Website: macys
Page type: delivery-shipping
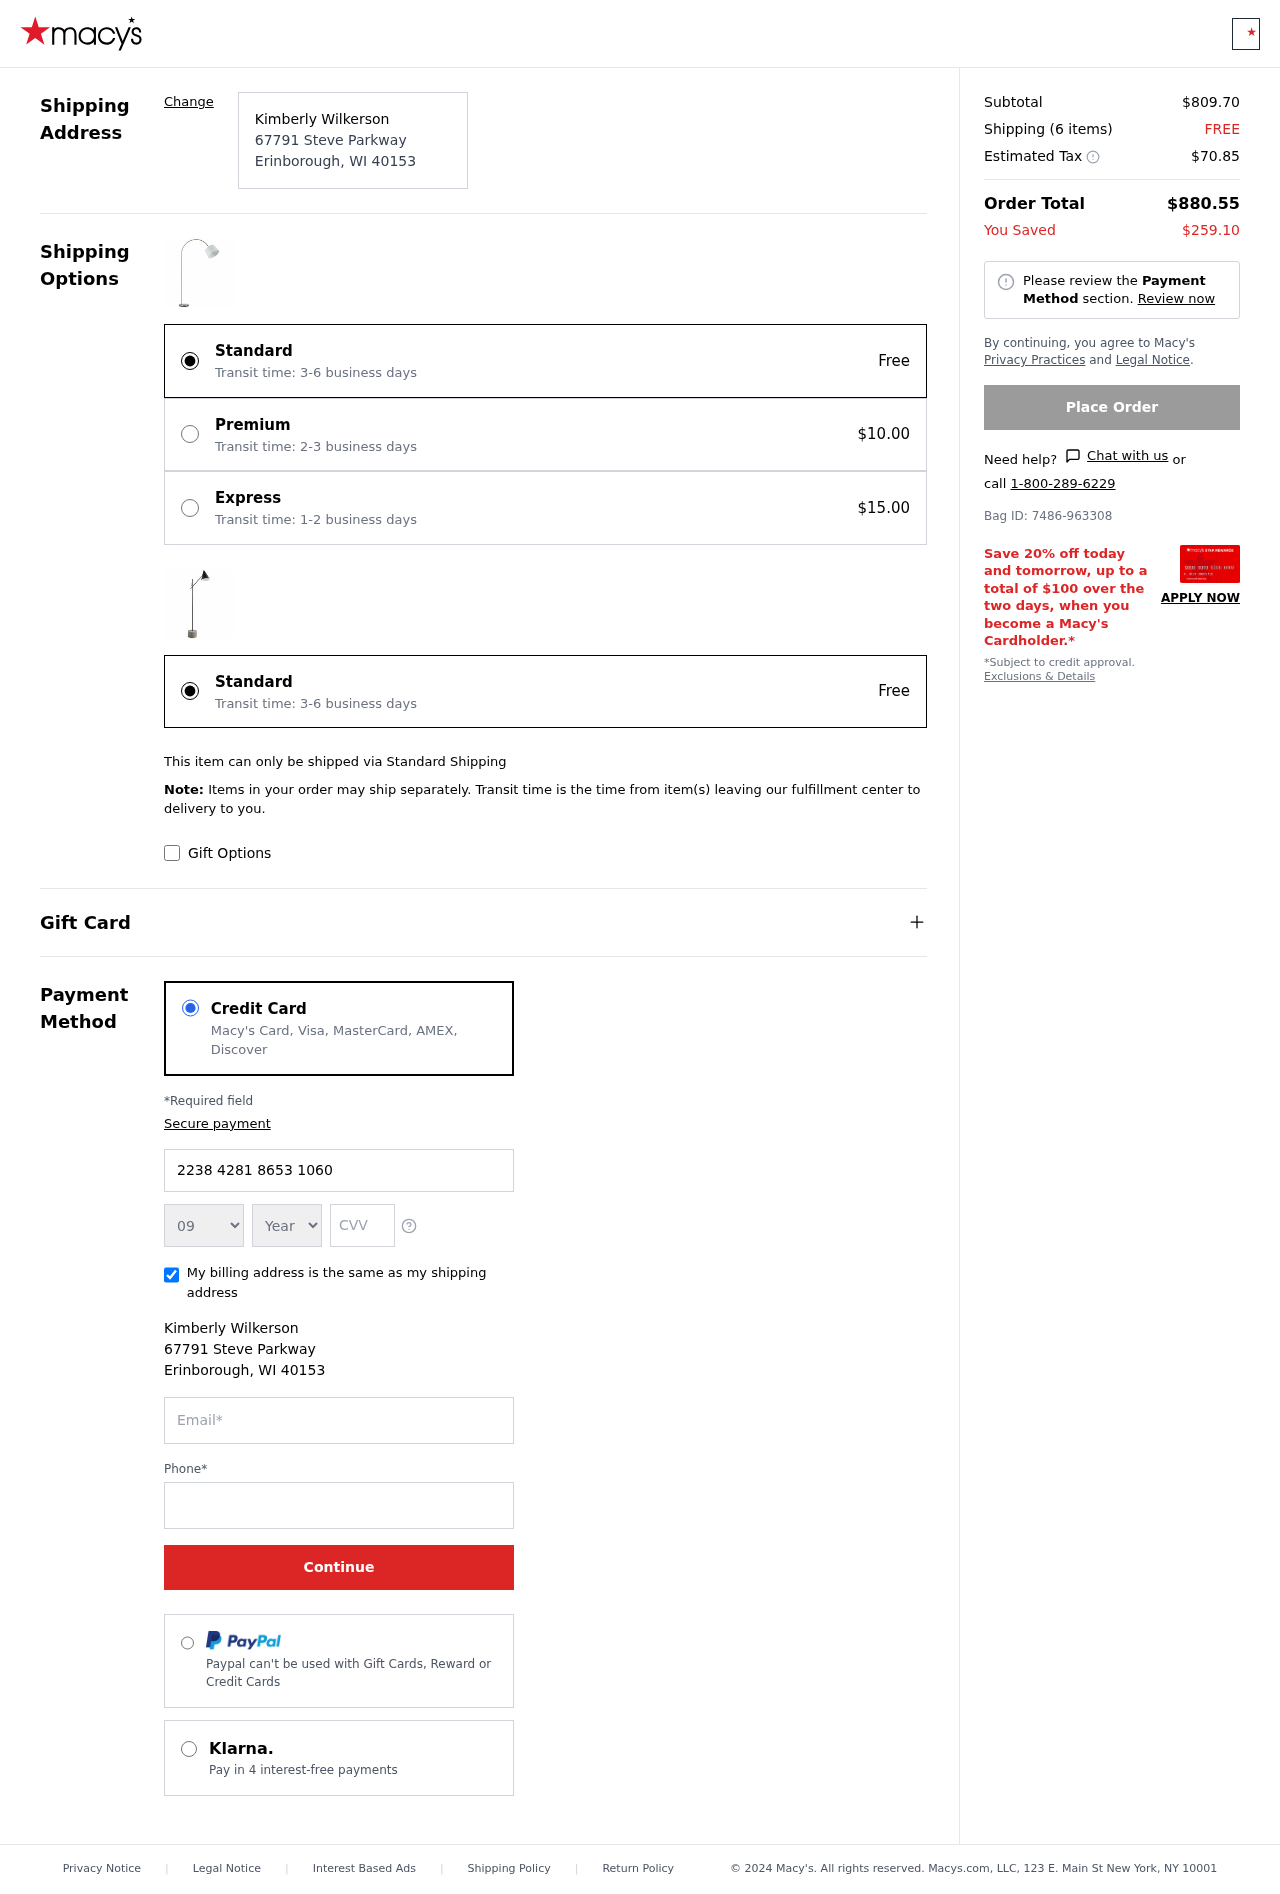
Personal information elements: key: PII_CARD_EXPIRY_MONTH
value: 09
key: PII_CARD_EXPIRY_YEAR
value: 29
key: PII_CITY
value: Erinborough
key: PII_CITY_STATE_ZIP
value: Erinborough, WI 40153
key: PII_FULLNAME
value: Kimberly Wilkerson
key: PII_POSTCODE
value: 40153
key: PII_STATE_ABBR
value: WI
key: PII_STREET
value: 67791 Steve Parkway
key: PII_CARD_NUMBER
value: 2238 4281 8653 1060
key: PII_CARD_CVV
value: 701
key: PII_EMAIL
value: kimberly.wilkerson@yahoo.com
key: PII_PHONE
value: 9942538262
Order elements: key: ORDER_SUBTOTAL
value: $809.70
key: ORDER_NUM_ITEMS
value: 6
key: ORDER_SHIPPING_COST
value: FREE
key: ORDER_TAX
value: $70.85
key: ORDER_TOTAL
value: $880.55
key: ORDER_SAVINGS
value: $259.10
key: ORDER_BAG_ID
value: Bag ID: 7486-963308